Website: apple-inc
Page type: customer-info-address
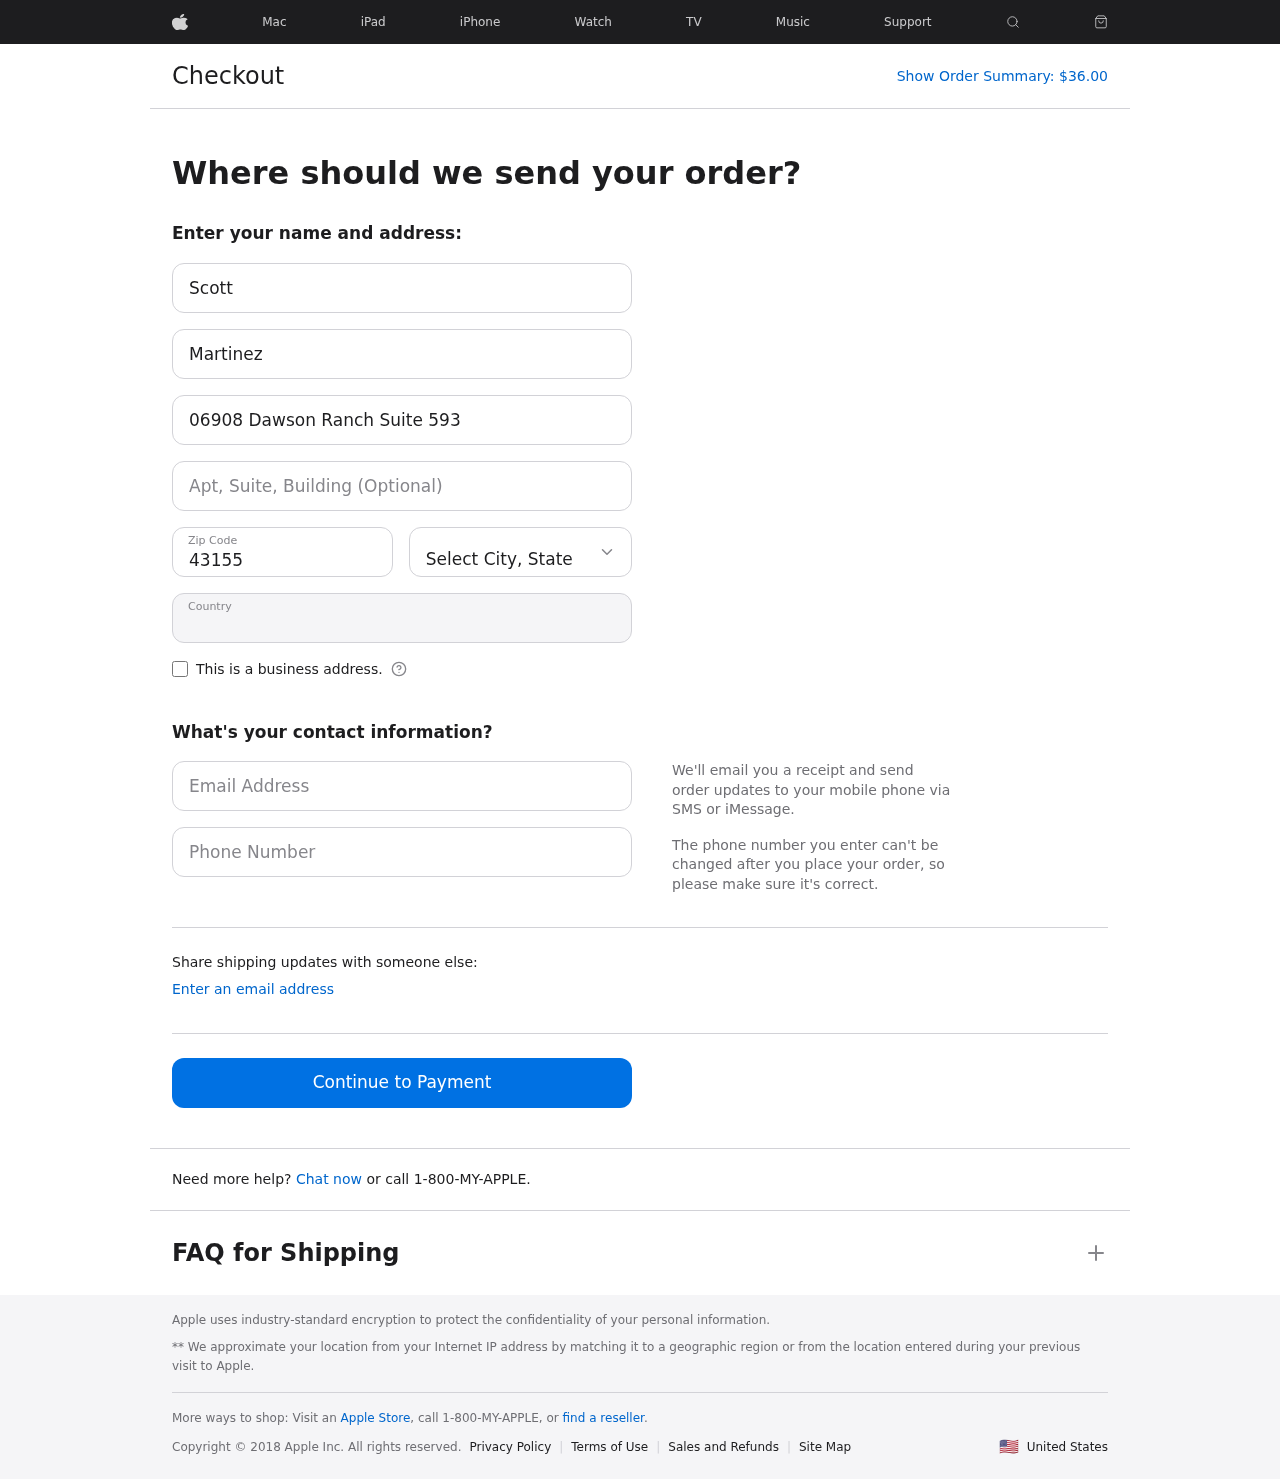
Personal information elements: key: PII_CITY_STATE
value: Amyburgh, SC
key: PII_COUNTRY
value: United States
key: PII_EMAIL
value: scott.martinez@gmail.com
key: PII_FIRSTNAME
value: Scott
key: PII_LASTNAME
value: Martinez
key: PII_PHONE
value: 4858826904
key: PII_POSTCODE
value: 43155
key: PII_STREET
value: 06908 Dawson Ranch Suite 593
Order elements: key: ORDER_TOTAL
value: $36.00